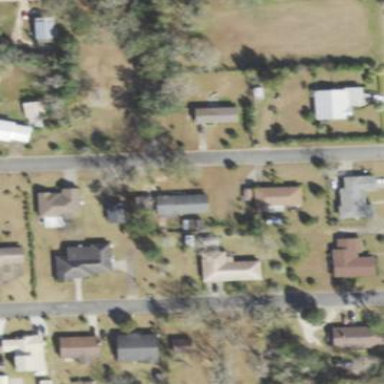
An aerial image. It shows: Residential area consisting of single-family homes.